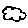
Label: cloud